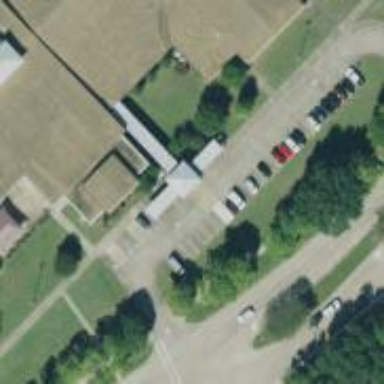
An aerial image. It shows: Parking space.